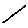
Label: line